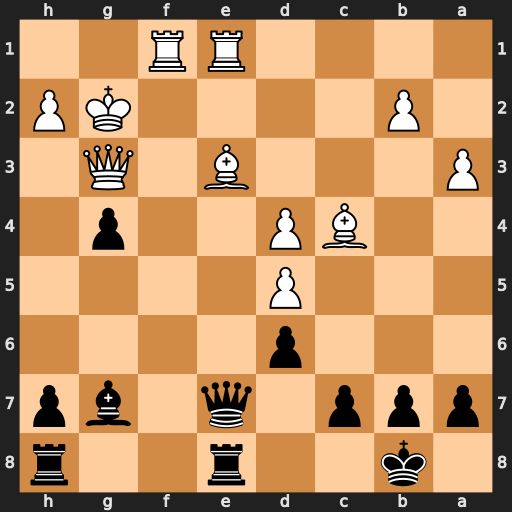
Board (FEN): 1k2r2r/ppp1q1bp/3p4/3P4/2BP2p1/P3B1Q1/1P4KP/4RR2
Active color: b
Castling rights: -
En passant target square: -
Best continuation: Qe4+ Kg1 Bxd4 Bxd4 Qxd4+ Qf2 Qxc4